Question: Why am I having this error? If you looked at the screenshot, you will see the database.
It only happens when I am connected to two database engines. It only detects the databases from database engine below not the one highlighted.
Is there a way to use my database other than closing the application and opening just one database engine?

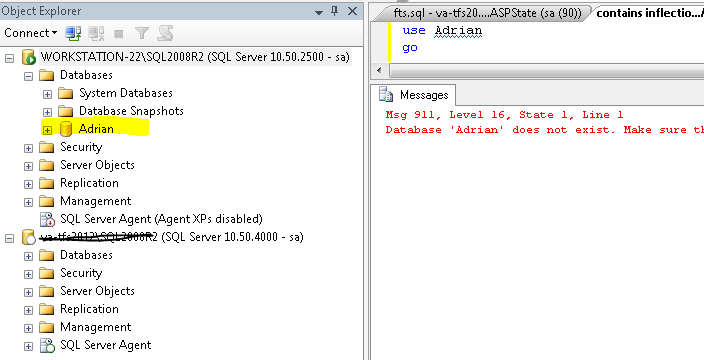
Answer: Just highlight the database engine you want to use first then click  and that's it.